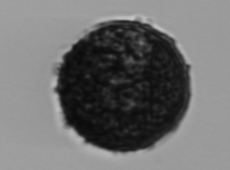
Label: Coscinodiscus